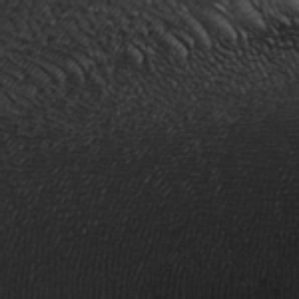
Label: frost